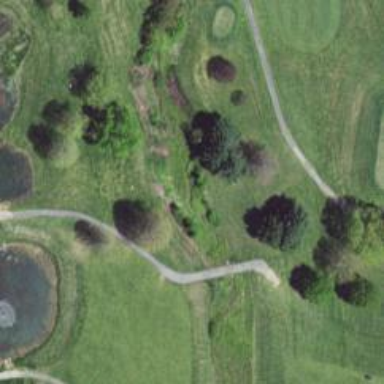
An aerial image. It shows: Path for both road and golf.